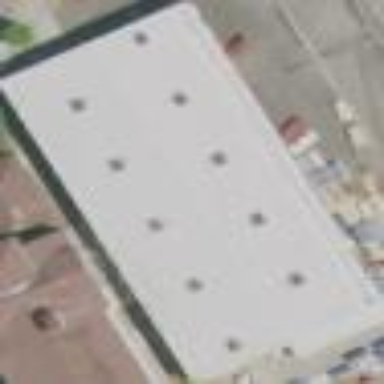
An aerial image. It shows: Warehouse building.